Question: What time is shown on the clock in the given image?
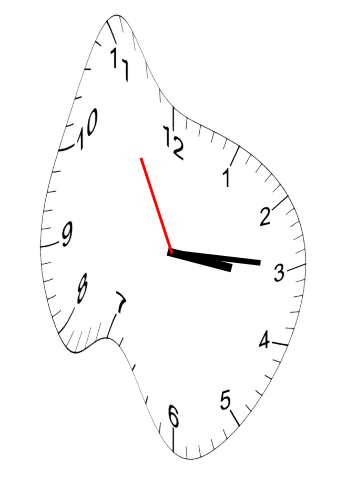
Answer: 03:14:55